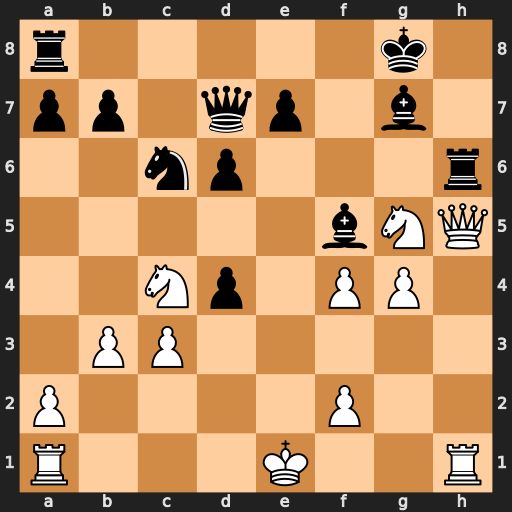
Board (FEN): r5k1/pp1qp1b1/2np3r/5bNQ/2Np1PP1/1PP5/P4P2/R3K2R
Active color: w
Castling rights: KQ
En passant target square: -
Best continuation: Qf7+ Kh8 Rxh6+